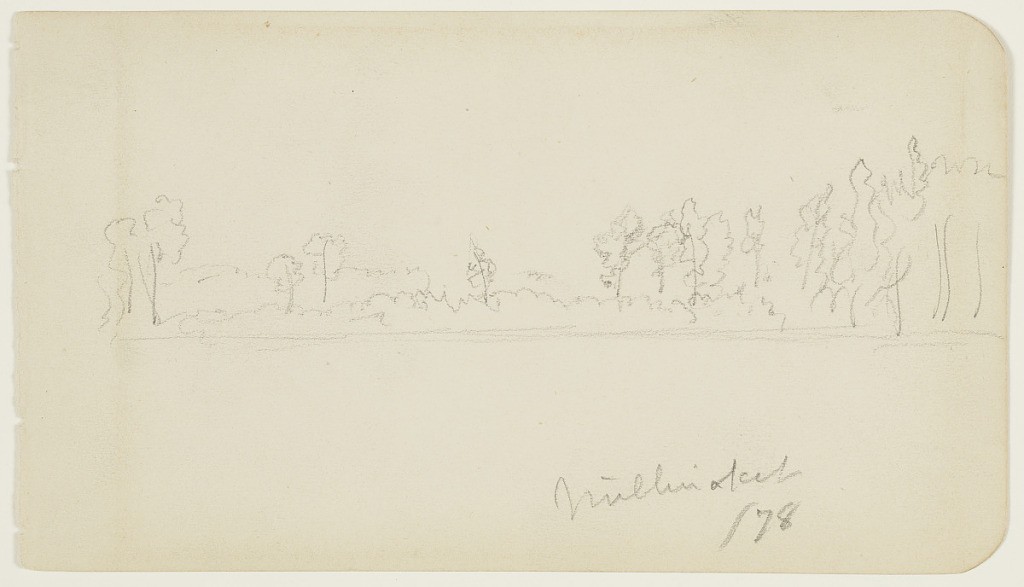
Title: Wooded Shore, Lake Millinocket, Maine
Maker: Frederic Edwin Church, American, 1826–1900
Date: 1878
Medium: Graphite and white wove paper
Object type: drawing
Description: Landscape sketch showing a view of the wooded shoreline of Lake Millinocket in Maine, as seen from the opposite shore, or the surface of the lake itself. Stretching across the composition in the middle distance, the shore hosts numerous trees--several of which are grouped at right--and substantial undergrowth, visible at center.